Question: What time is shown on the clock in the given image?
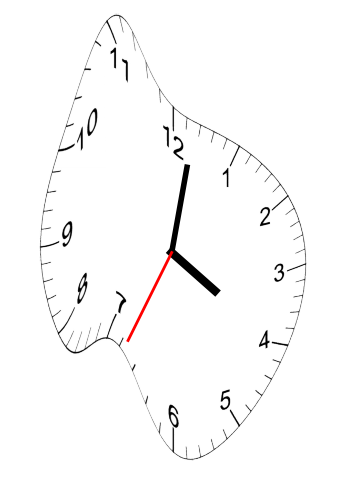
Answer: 04:01:34